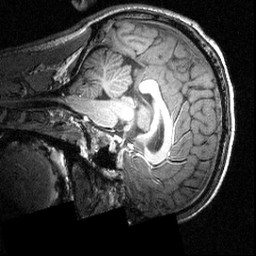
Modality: T1w
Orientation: sagittal
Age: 23
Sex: male
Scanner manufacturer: siemens
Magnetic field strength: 3.951 T
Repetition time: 1.5 s
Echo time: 0.00335 s